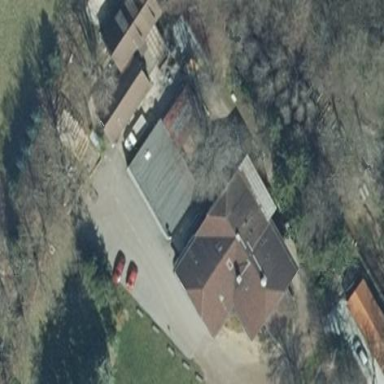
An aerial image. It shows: Hostel building.